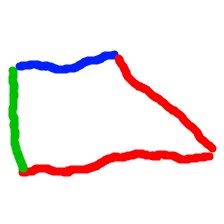
Shape: trapezoid